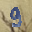
Label: 9